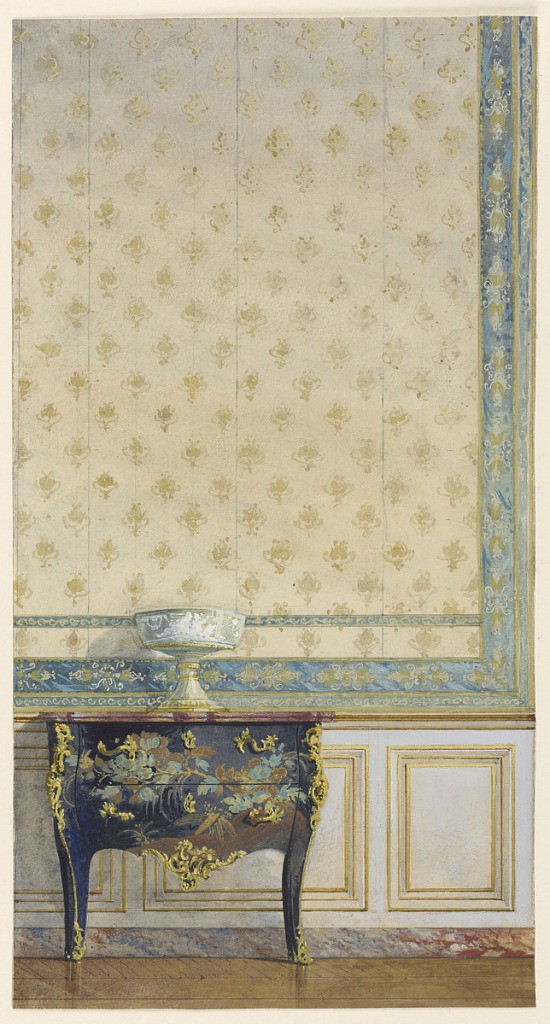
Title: Section of a wall
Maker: Frederick Marschall
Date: ca. 1885
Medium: Brush and watercolor on heavy paper
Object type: Drawing
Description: Section of wall, showing panel of silk brocade above wood dado. Left, lacquer and ormolu commode.